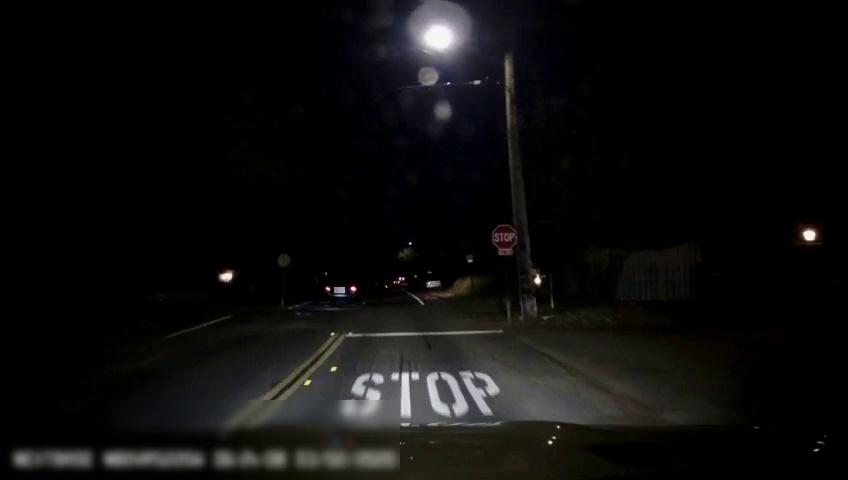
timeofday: Night
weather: Other
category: Drivable Space
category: Vehicles | SUV
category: Vehicles | Car
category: Lanes | Current Lane
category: Lanes | Alternate Lane
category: Lanes | Current Lane
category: Lanes | Alternate Lane
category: Lanes | Alternate Lane
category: Traffic | Signs